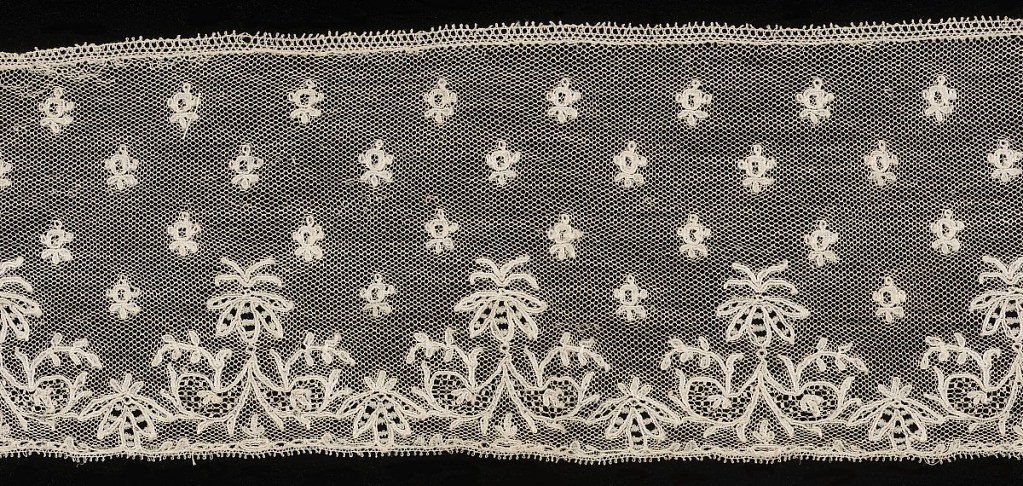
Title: Border
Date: early 19th century
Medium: linen Technique: bobbin lace, Mechlin style
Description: Straight border of Mechlin lace with a design of buds sprinkled over the field, and a border of conventionalized ornament.